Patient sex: M
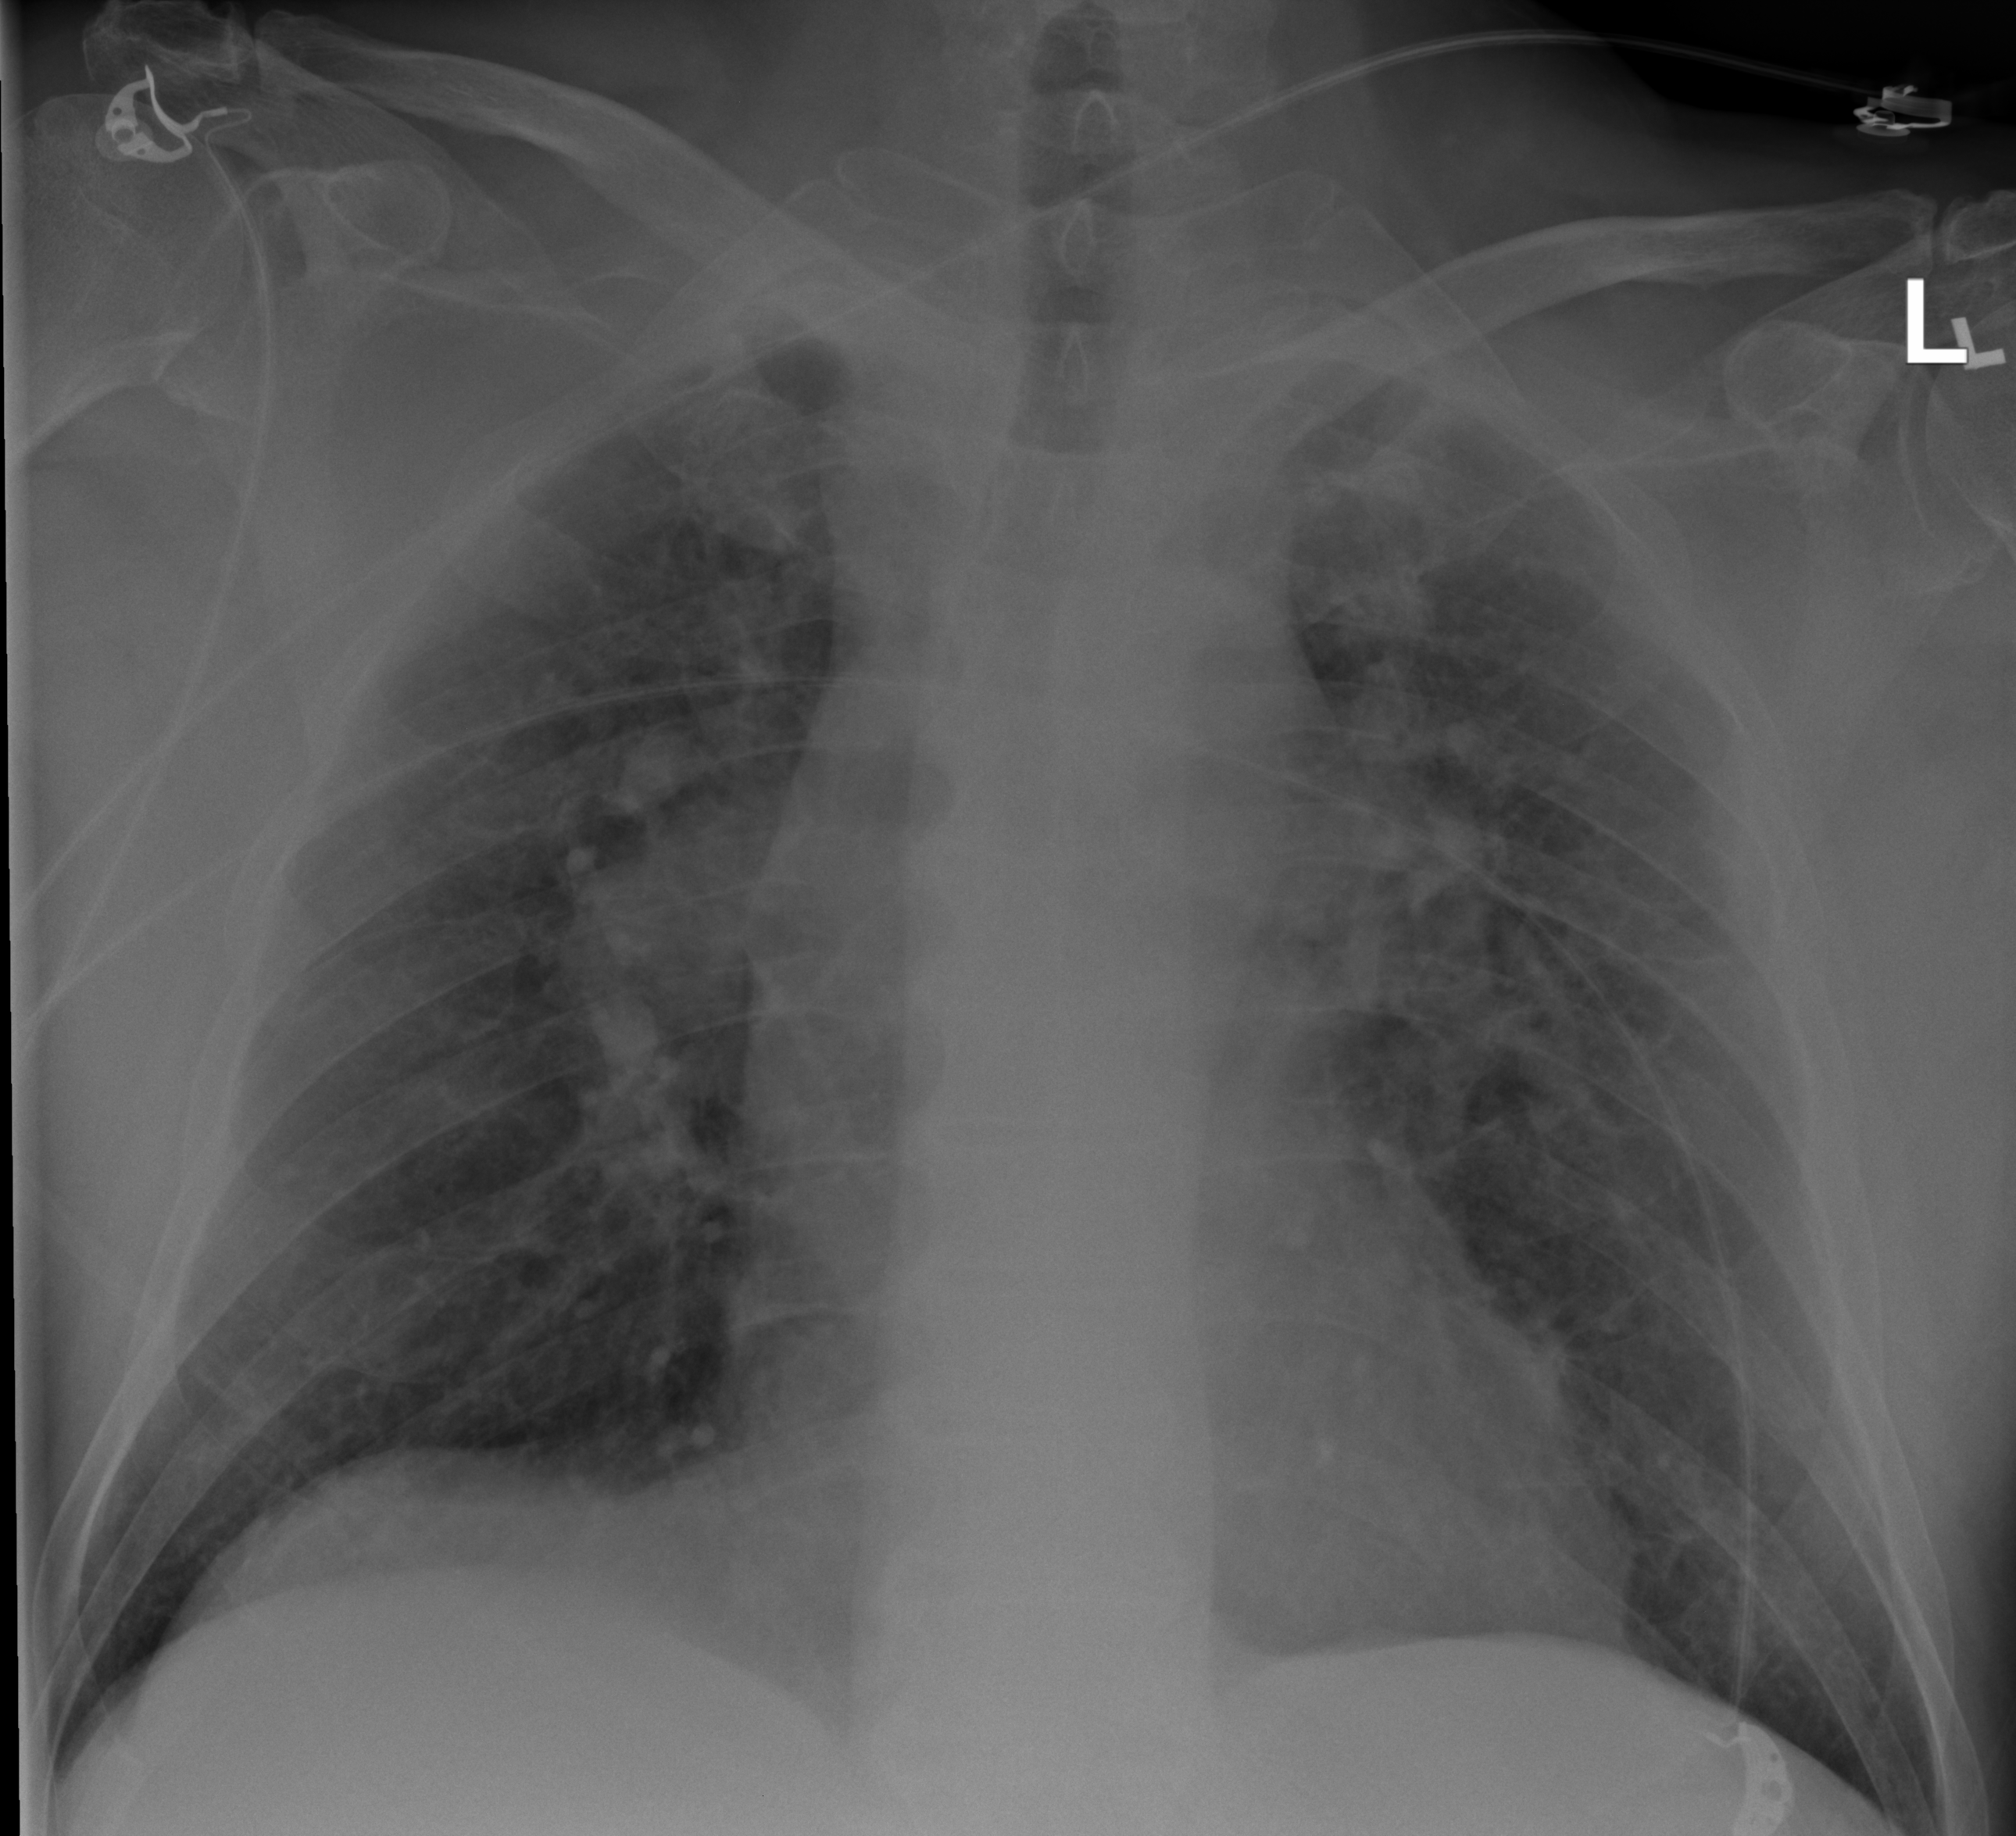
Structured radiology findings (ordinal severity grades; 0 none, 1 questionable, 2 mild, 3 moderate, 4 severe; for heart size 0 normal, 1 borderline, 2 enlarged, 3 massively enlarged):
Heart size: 1
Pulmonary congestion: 2
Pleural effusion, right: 0
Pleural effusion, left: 0
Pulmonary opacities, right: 2
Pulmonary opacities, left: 2
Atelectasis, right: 0
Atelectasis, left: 0